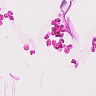
Metastatic tissue present: no